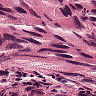
Metastatic tissue present: yes